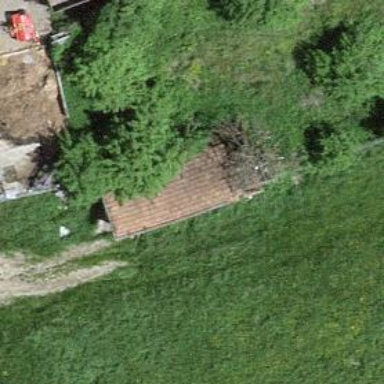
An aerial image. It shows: Rural barn.